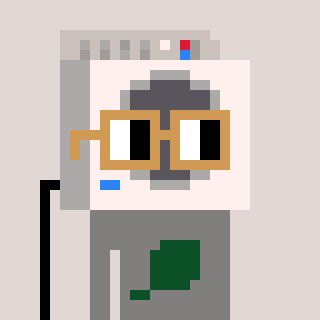
a pixel art character with square brown glasses, a washing machine-shaped head and a bluegrey-colored body on a warm background